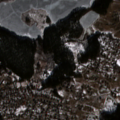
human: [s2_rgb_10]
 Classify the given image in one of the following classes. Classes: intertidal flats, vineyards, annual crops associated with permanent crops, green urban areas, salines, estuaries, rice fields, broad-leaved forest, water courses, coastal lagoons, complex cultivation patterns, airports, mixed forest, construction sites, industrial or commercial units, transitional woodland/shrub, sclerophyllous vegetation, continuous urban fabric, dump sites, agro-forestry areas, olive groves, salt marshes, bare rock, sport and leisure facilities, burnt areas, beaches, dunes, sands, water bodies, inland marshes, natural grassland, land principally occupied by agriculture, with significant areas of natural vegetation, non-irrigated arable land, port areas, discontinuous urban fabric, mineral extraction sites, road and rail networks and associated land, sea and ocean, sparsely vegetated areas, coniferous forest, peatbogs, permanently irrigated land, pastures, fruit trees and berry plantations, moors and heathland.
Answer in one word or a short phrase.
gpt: discontinuous urban fabric, complex cultivation patterns, coniferous forest, mixed forest, water bodies